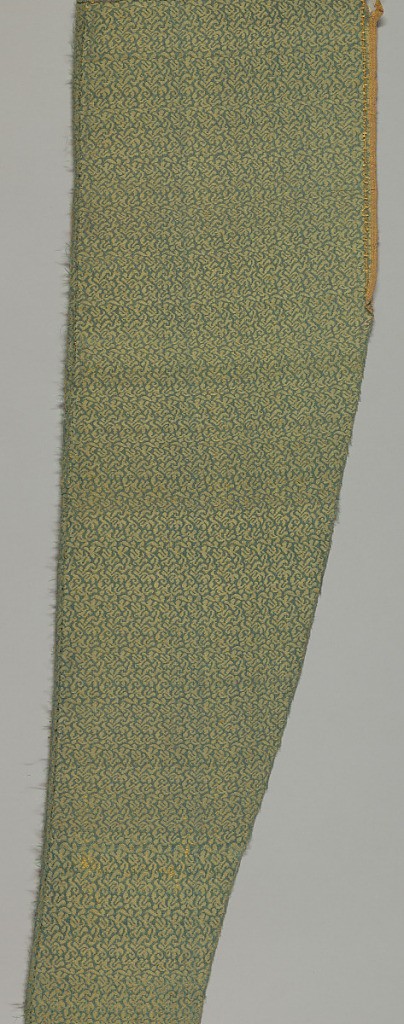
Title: Textile
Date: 17th century
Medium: silk Technique: 4&1 satin damask
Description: All over gold pattern of small leaves on blue-green ground.